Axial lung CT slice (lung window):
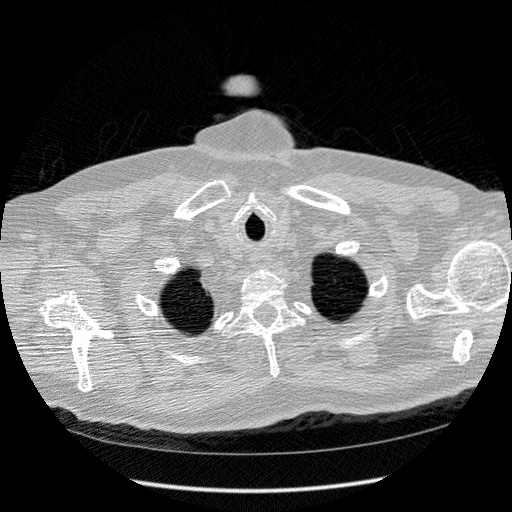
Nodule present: no